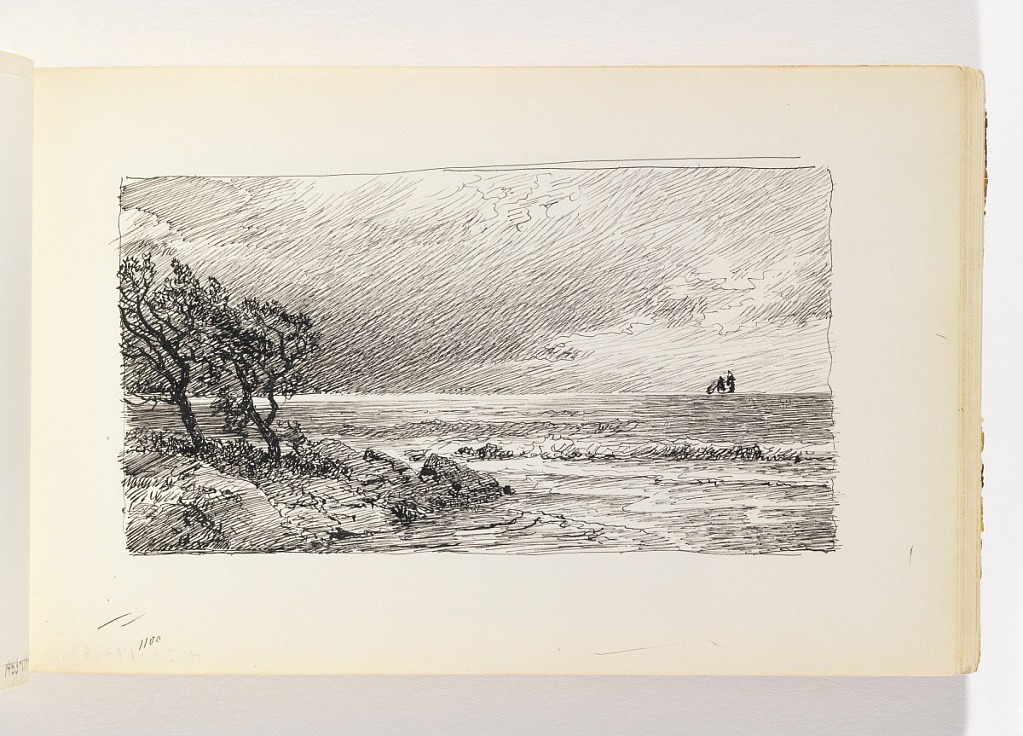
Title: Rocky Outcropping, Trees, and Distant Boats on Ocean
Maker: William Trost Richards, American, 1833–1905
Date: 1890–1900
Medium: Pen and black ink on off-white wove paper
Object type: Sketchbook folio
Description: View of ocean from beach, looking out towards horizon. In left foreground, a rocky outcropping with trees and bushes. Possible boat or boats on right horizon.